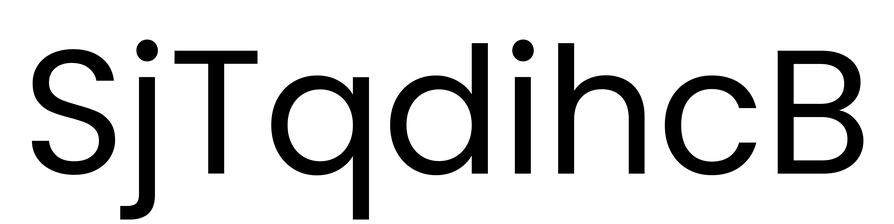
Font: Poppins-Regular